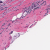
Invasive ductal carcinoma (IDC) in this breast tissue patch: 0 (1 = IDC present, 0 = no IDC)